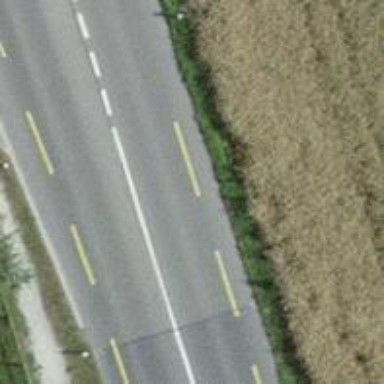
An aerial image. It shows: Primary highway with asphalt surface. There is separate cycle lane and sidewalk.